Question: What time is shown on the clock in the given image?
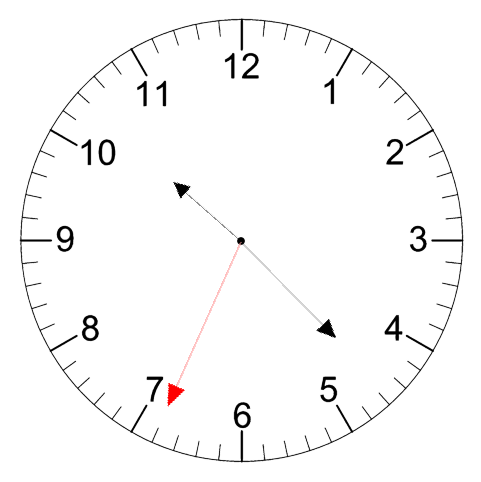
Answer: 10:22:34